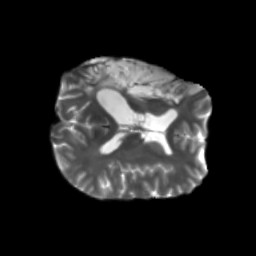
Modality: T2w
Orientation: axial
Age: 27
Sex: female
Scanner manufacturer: siemens
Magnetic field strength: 3 T
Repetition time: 5.25 s
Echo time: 0.08 s